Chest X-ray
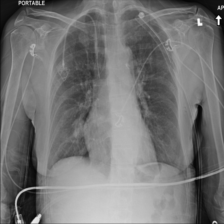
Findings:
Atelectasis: negative
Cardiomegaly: negative
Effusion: negative
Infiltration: positive
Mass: positive
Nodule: negative
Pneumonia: negative
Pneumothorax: negative
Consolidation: negative
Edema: negative
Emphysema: negative
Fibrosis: negative
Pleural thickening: negative
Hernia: negative